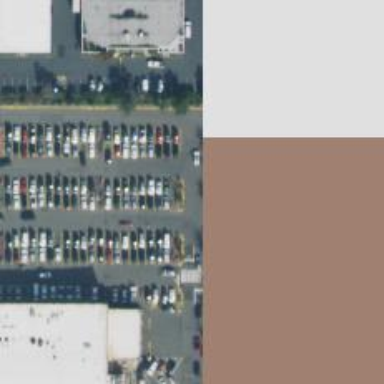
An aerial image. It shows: Trolley bay.